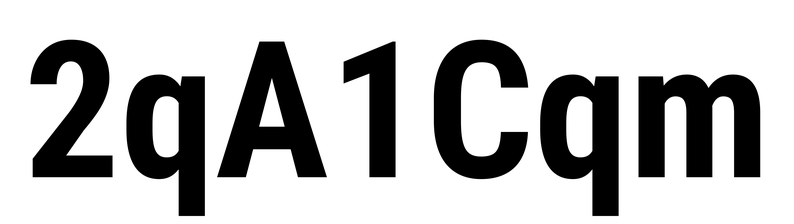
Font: Roboto_Condensed_Bold